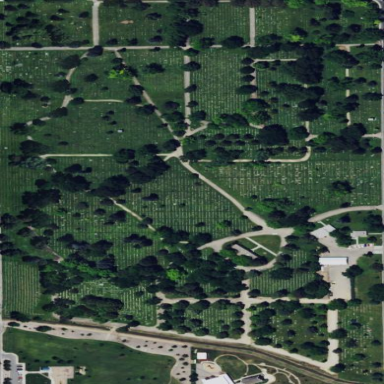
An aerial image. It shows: Cemetery.